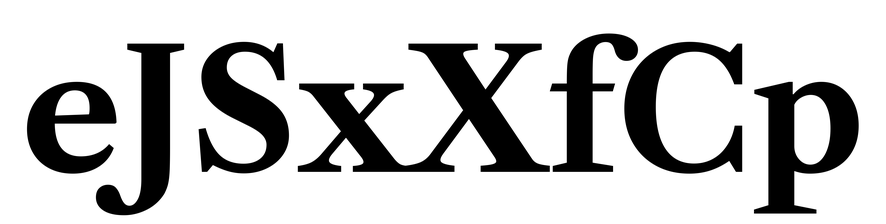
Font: LibreCaslonText_Bold